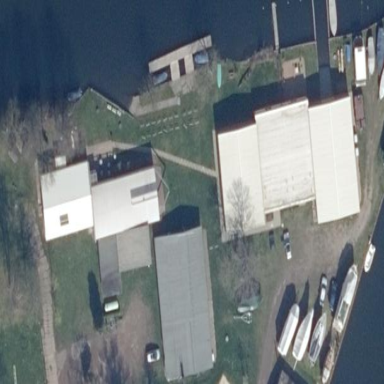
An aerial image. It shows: Boathouse building.